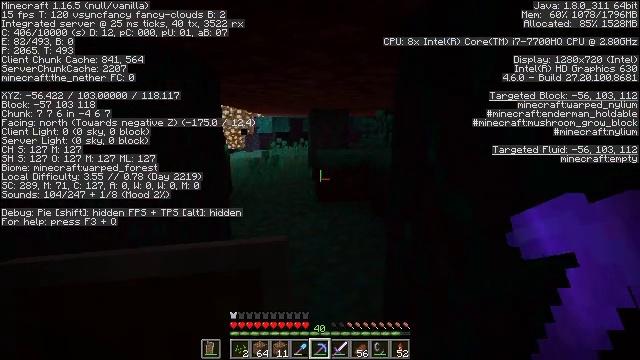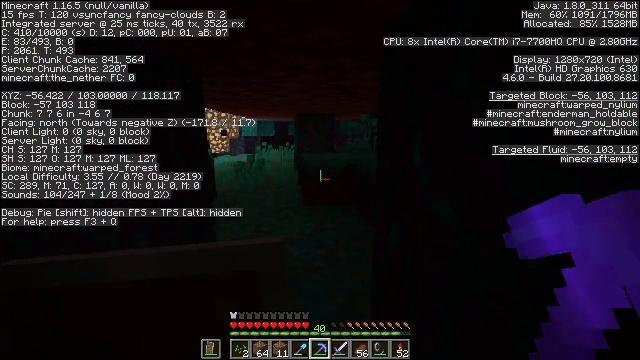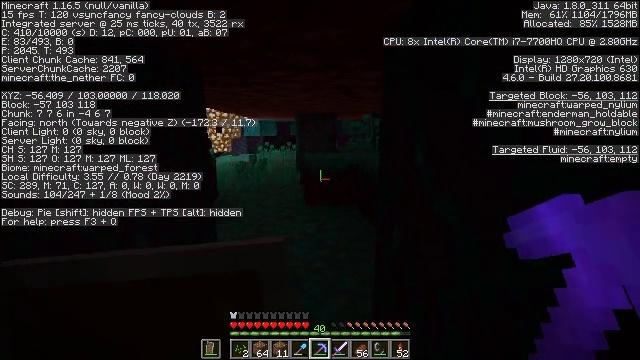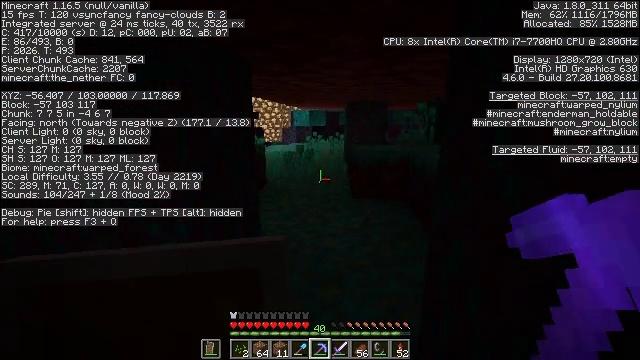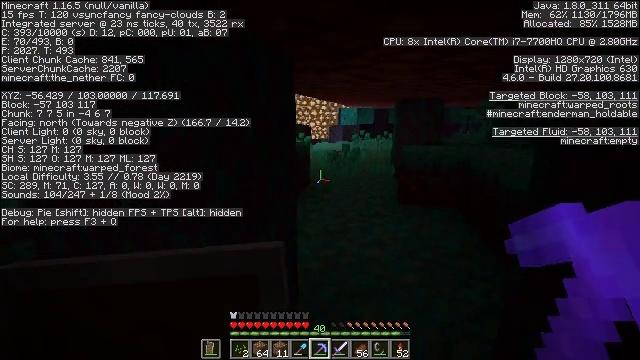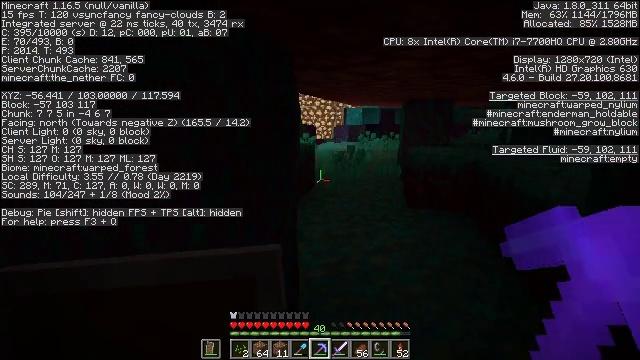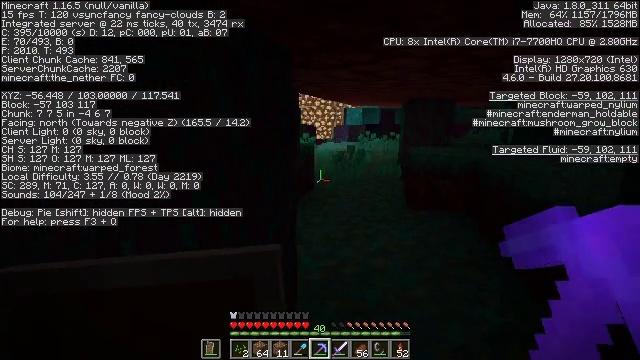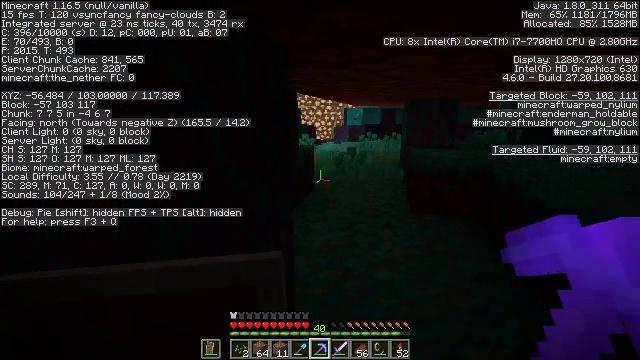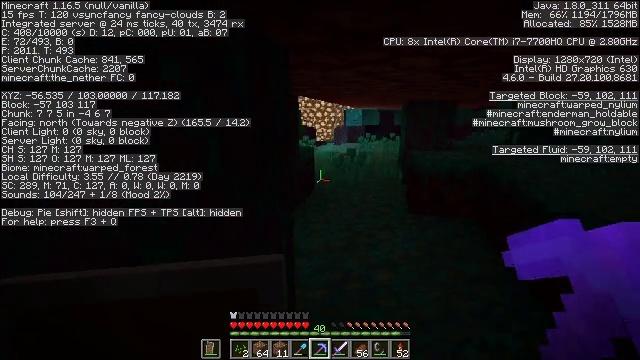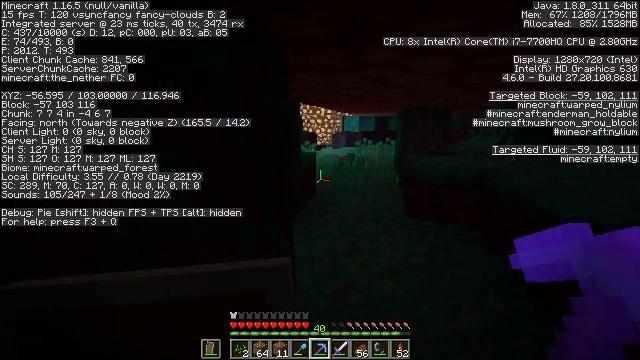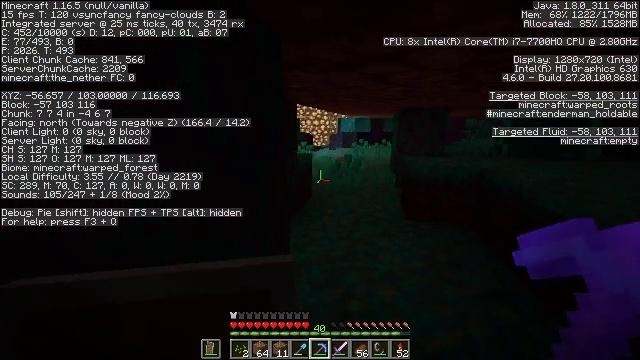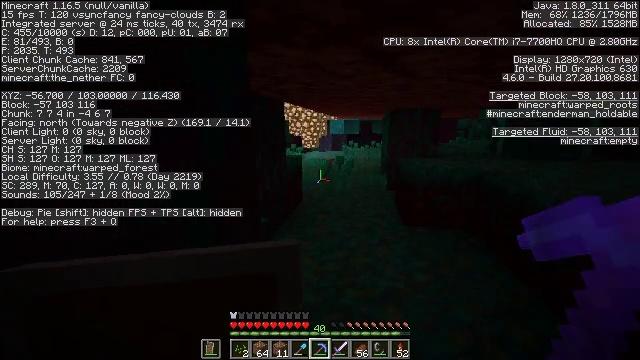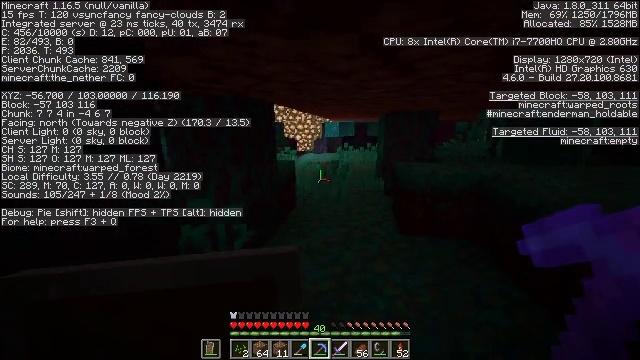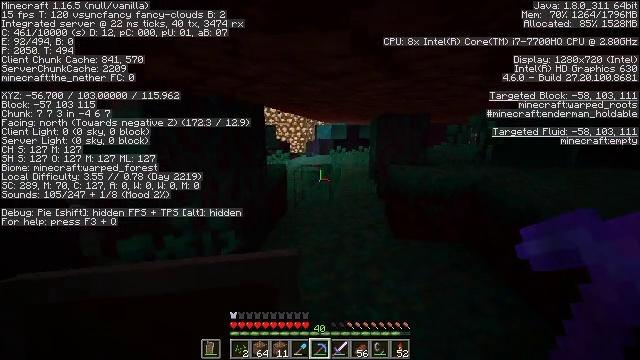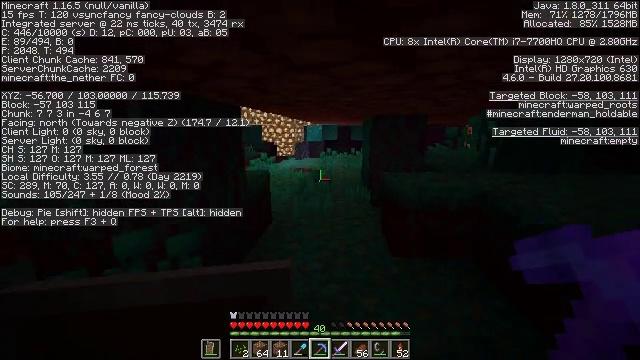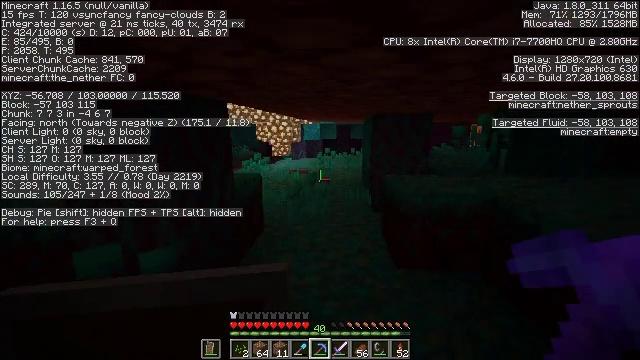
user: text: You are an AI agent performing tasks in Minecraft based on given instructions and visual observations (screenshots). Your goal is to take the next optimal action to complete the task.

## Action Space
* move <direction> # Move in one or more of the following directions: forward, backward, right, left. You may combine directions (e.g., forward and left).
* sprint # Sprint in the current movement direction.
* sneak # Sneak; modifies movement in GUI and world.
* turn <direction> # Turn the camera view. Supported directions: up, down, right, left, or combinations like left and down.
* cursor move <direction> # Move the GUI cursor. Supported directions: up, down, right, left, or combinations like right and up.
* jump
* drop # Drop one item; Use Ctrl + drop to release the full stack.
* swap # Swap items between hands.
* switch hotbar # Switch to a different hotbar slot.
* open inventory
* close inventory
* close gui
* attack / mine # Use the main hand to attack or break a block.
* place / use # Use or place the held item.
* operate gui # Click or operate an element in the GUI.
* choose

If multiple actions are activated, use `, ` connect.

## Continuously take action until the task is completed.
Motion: motion action
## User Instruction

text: Gather warped nylium from the ground.
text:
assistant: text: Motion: turn right
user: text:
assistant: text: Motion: move forward
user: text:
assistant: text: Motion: move forward, turn left and down
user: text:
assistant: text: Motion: move forward, turn left
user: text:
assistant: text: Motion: turn left
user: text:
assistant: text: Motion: no_op
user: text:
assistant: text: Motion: move forward
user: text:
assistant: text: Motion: move forward
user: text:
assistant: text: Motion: move forward
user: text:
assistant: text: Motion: move forward
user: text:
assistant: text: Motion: move forward, turn right
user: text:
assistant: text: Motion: move forward, turn right
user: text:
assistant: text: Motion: move forward, turn right
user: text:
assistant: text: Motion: move forward, turn right
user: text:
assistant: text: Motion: move forward
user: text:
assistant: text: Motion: move forward
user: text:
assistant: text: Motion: move forward
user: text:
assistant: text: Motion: move forward
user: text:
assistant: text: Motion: move forward
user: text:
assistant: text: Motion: move forward
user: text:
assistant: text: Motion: move forward
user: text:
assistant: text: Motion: move forward
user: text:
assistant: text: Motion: move forward
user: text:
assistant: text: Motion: move forward
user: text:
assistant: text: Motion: move forward
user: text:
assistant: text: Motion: move forward
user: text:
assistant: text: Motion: move forward
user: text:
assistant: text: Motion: move forward
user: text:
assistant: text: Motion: move forward
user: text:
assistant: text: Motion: move forward